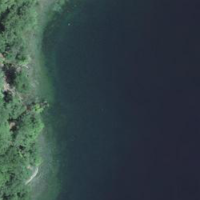
EUNIS habitat code: 14
Species observed at this site:
Campanula trachelium